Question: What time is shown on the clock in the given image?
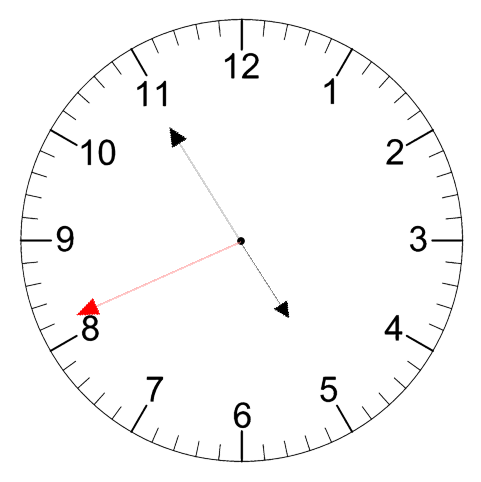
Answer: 04:54:41